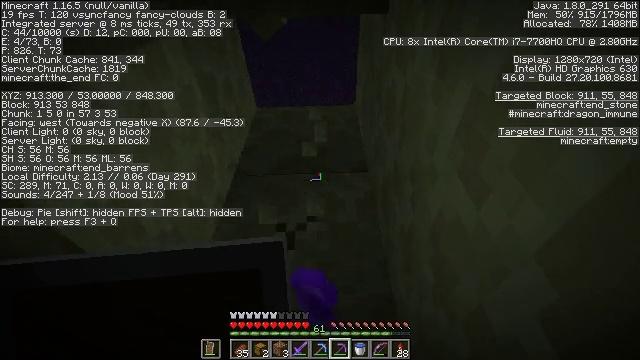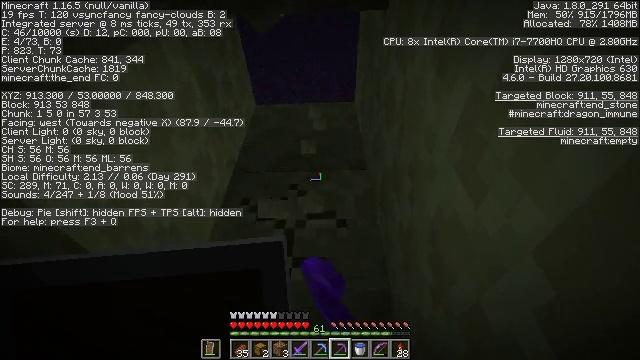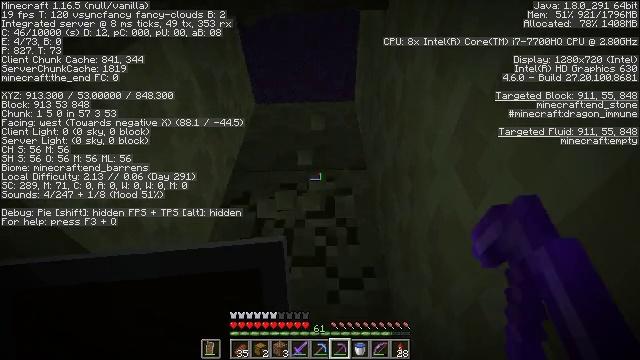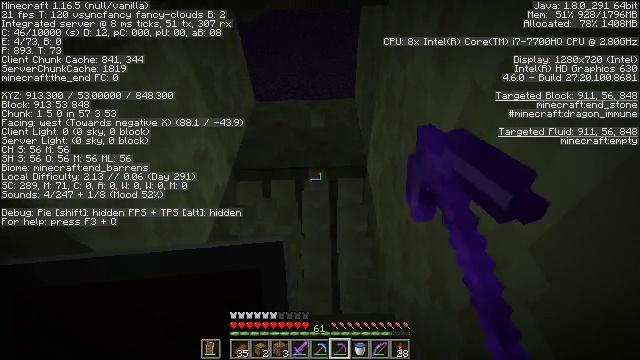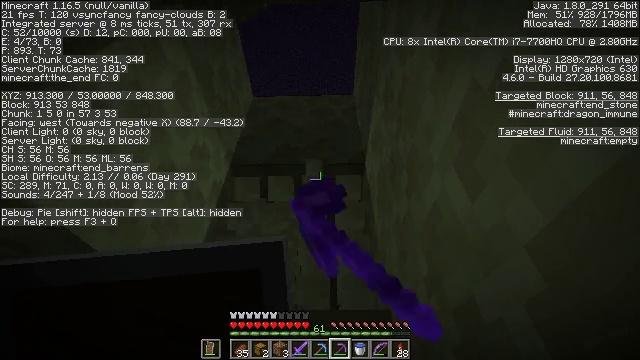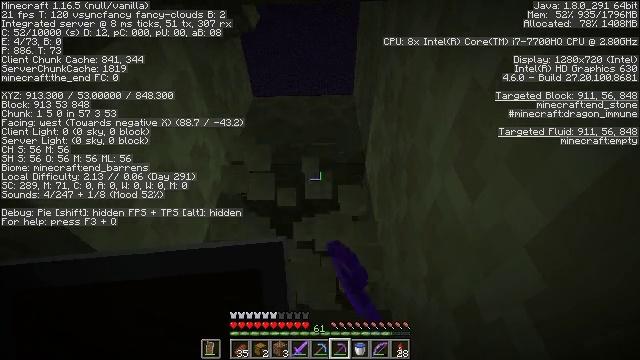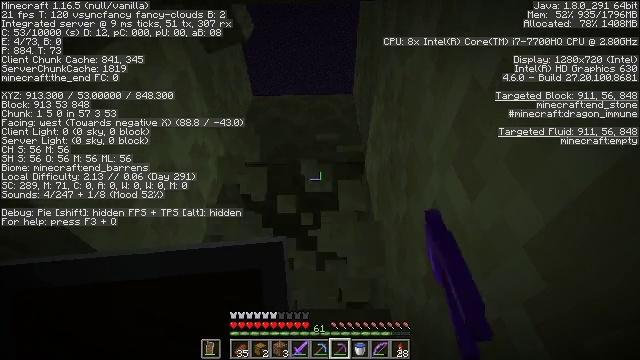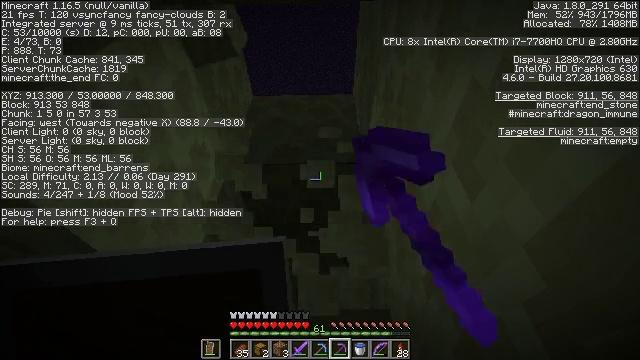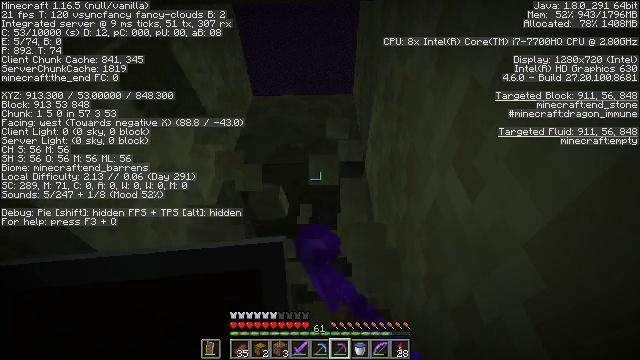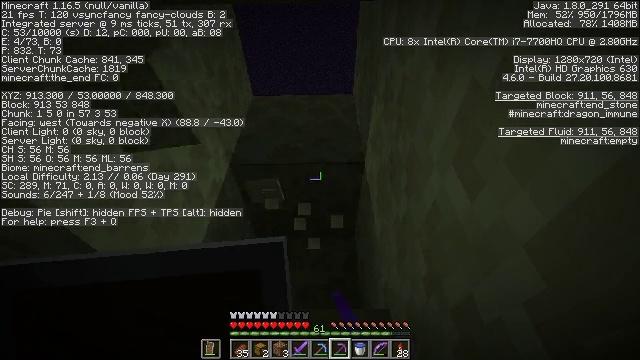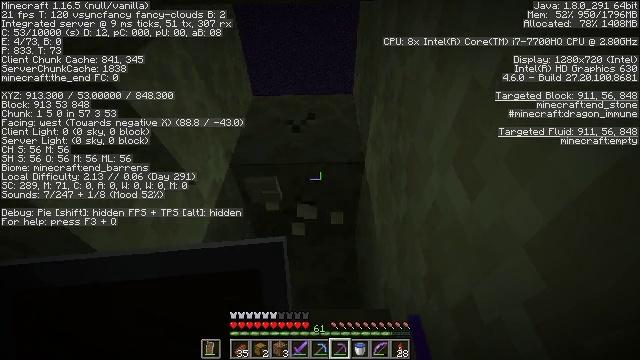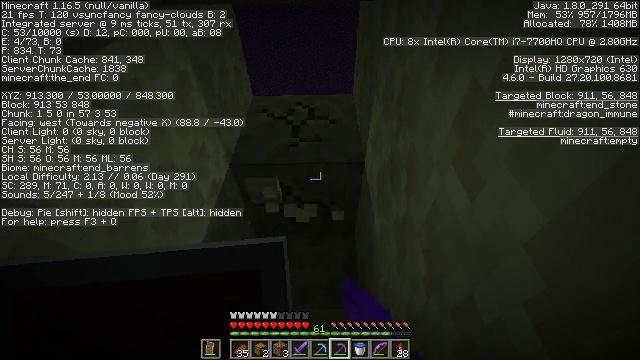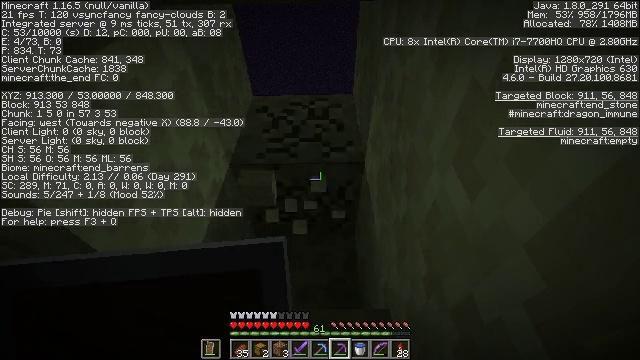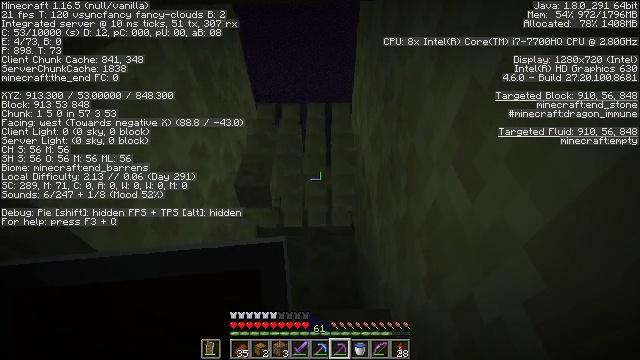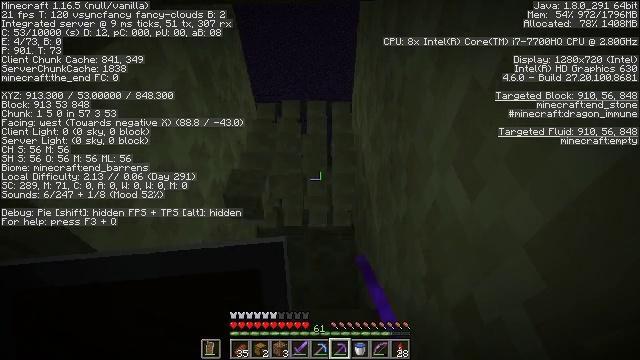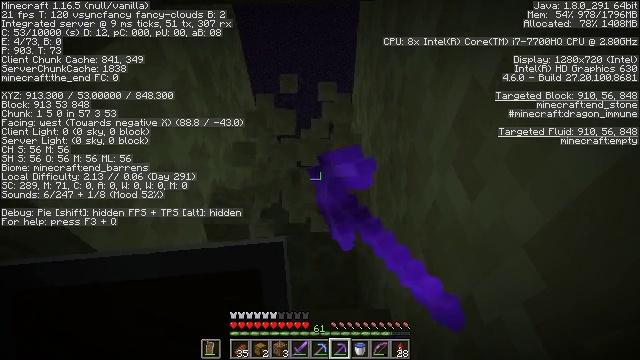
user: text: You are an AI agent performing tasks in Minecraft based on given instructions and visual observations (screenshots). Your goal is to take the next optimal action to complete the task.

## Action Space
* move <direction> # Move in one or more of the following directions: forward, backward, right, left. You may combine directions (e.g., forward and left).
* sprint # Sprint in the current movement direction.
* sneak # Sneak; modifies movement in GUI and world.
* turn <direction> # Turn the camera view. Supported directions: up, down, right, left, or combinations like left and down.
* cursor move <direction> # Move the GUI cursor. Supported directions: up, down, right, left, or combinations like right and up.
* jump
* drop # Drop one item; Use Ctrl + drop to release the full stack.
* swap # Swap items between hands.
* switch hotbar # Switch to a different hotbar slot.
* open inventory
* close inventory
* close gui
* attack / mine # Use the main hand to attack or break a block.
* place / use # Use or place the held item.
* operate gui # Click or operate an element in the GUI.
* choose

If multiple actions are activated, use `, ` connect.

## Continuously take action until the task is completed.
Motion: motion action
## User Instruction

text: Dig the end stone for building materials.
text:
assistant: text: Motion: attack / mine
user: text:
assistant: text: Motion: attack / mine
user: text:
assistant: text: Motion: attack / mine
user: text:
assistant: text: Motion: attack / mine
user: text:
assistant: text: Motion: attack / mine
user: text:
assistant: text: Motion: attack / mine
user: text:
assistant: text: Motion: attack / mine
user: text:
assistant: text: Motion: attack / mine
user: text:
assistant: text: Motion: attack / mine
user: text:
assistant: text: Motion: attack / mine
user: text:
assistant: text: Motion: attack / mine
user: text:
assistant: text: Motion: attack / mine
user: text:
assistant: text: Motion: attack / mine
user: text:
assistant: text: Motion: attack / mine
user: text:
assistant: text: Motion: attack / mine
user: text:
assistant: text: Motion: attack / mine
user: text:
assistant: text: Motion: attack / mine
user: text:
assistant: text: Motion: attack / mine
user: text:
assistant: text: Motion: move forward, attack / mine, jump
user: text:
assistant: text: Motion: move forward, jump
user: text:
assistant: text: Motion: move forward, turn right and down, jump
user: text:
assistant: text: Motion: move forward, turn right and down, jump
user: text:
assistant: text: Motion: move forward, turn down
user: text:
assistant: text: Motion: move forward, turn down
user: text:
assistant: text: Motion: move forward
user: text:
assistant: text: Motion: move forward
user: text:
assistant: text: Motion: move forward, turn down
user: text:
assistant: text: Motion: move forward, turn down
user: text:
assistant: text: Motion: move forward, turn down
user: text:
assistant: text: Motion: move forward, turn down